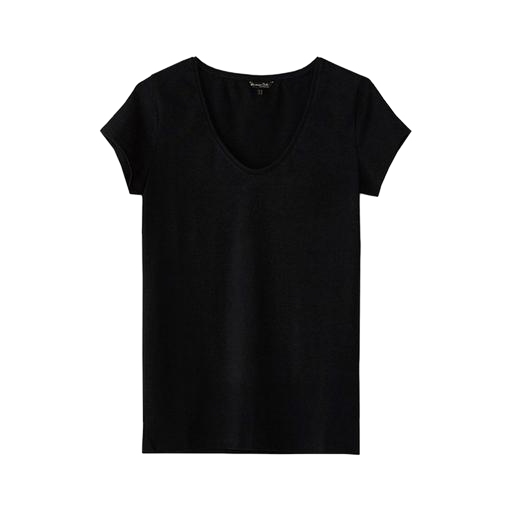
black pima v-neck tee, black scoop-neck tee, black superfine v-neck tee, white background